Field crop: maize
Growth stage: 2
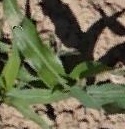
Species: maize